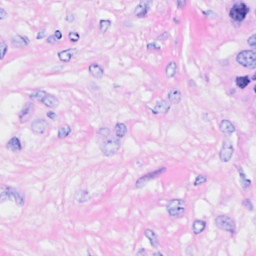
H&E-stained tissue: Breast